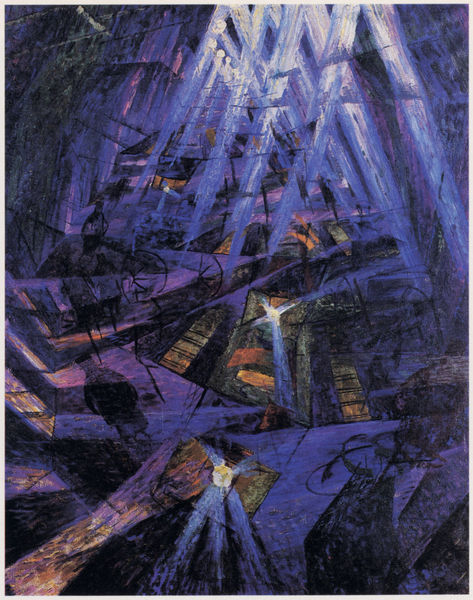
Titel: Le forze di una strada
Künstler: Umberto Boccioni
Standort: Basel
Institution: Kunstmuseum
Schlagwörter: berg, blau, dunkel, gemälde, himmel, mann, schatten, vogel, weiß, dreieck, gelb, impressionismus, kubismus, kubistisch, menschen, ocker, stadt, bewegung, braun, bunt, fenster, hell, hut, lampe, lampen, licht, lichter, nacht, orange, paris, raum, schwarz, straße, zeichen, zeichnung, dach, gebäude, haus, rot, weg, expressionismus, hochformat, muster, zylinder, wand, mensch, rahmen, stein, zerrissen, herr, öl, häuser, kalt, spiegelung, kirche, sonne, wege, boden, dunkelheit, figur, mantel, decke, innen, personen, tanzen, rosa, kreis, räder, stock, chaos, schnell, farbig, düster, italien, man, moderne, hart, abstrakt, flächen, modern, giebel, mauer, farbe, formen, lila, violett, linien, winter, kutsche, moment, figuren, rad, wagen, gewalt, krieg, steg, treppe, treppen, trümmer, unruhe, melancholie, melancholisch, stufen, lichteinfall, striche, abstraktion, surrealismus, gestalt, leuchten, oben, wände, schimmer, futurismus, mond, lichtstrahl, geflecht, helligkeit, eckig, kreuz, blitze, futuristisch, strahlen, linie, acryl, strich, strahl, leinwand, kugel, unterzeichnung, gestalten, ecken, geometrisch, lichtstrahlen, schein, erleuchtet, finsternis, mauern, lichtspiel, dramatisch, treppenhaus, reflektion, kühl, lichtquelle, hell-dunkel-kontrast, spaziergänger, tempo, dreiecke, kanten, geometrie, viereck, sakral, schatz, purpur, scheinen, brücken, winkel, feininger, kristallin, waren, geometire, überschneidung, oden, dreicek, boccioni, balla, doof, glühbirne, diamant, gemoetrie, erhellt, einfall, kristalin, carra, sinne, hektisch, zersplitterung, bruchstücke, sonenstrahlen, abrtaktion, aufhebung des bildraumes, blinklichter, lampge, lichtgebäude, strahlengeflecht, strahlung, abstraktz, pyramide+gebäude, spliter, lichtsrahl, 1920#